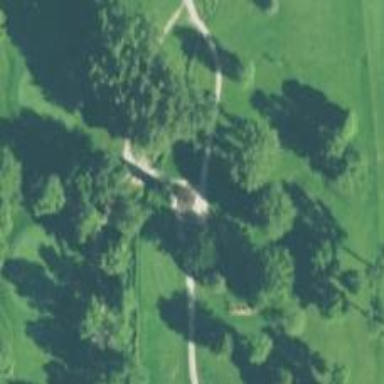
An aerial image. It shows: Golf cartpath that is also road path.